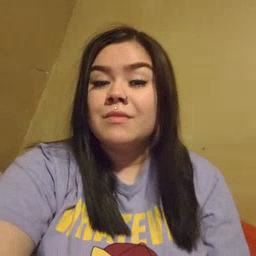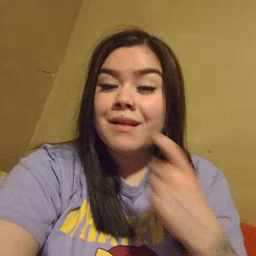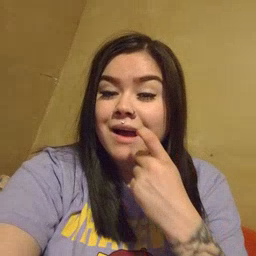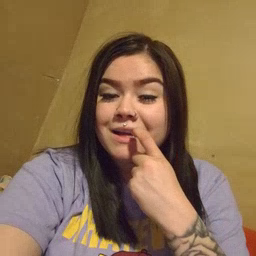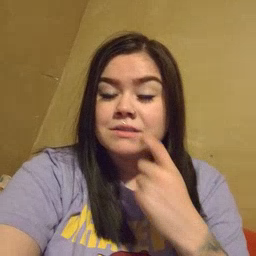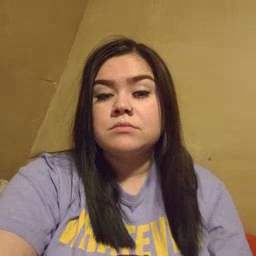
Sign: glasswindow